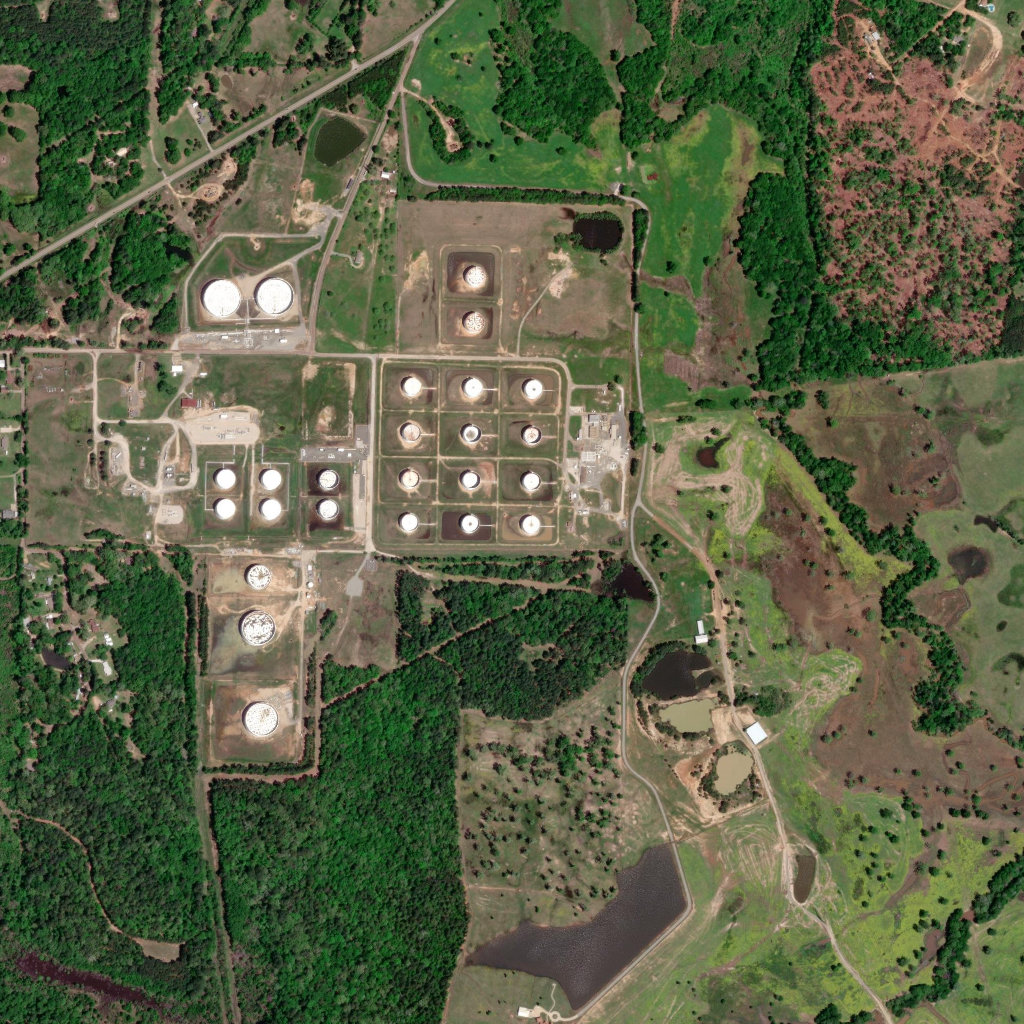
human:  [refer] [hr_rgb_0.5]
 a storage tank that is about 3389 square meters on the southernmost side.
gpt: <box>[[23, 68, 27, 72, 0]]</box>